Question: I am attempting to alter an existing stored procedure with the command
ALTER 'name_of_stored"procedure'
however the name is highlighted in red noting it is an invalid object. I am able to execute the command successfully however am wanting to know why SQL Server 2008 R2 notes it as an error.
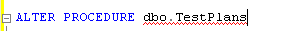
Answer: It's SSMS, not SQL Server. If it's an error against the database engine you'll know it (it wouldn't execute the command successfully).
### Solution
You need to refresh the Intellisense cache (Ctrl + Shift + R). Or you can go to Edit -> IntelliSense -> Refresh Local Cache.